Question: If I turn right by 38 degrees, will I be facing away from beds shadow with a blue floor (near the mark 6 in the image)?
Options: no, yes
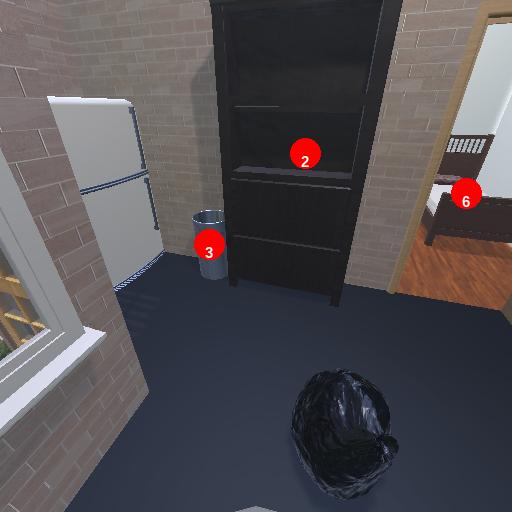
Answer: no